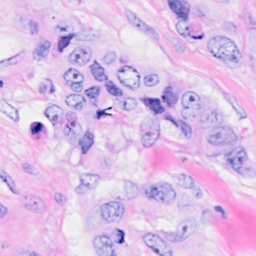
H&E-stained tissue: Breast